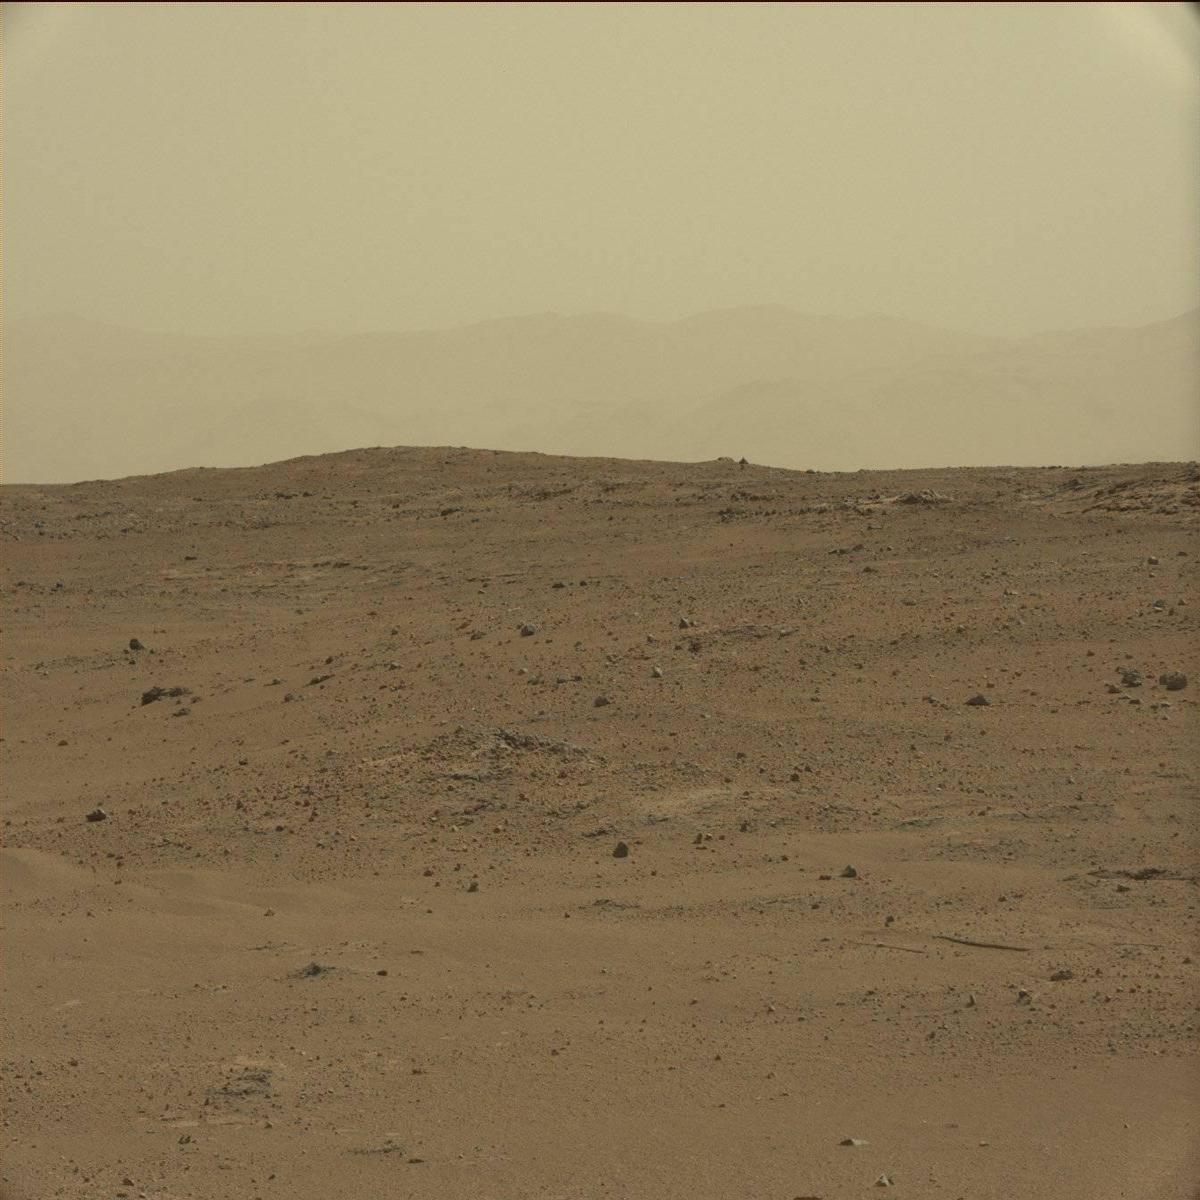
Terrain classes present: Bedrock, Ridge, Rock, Sand / Soil, Sky